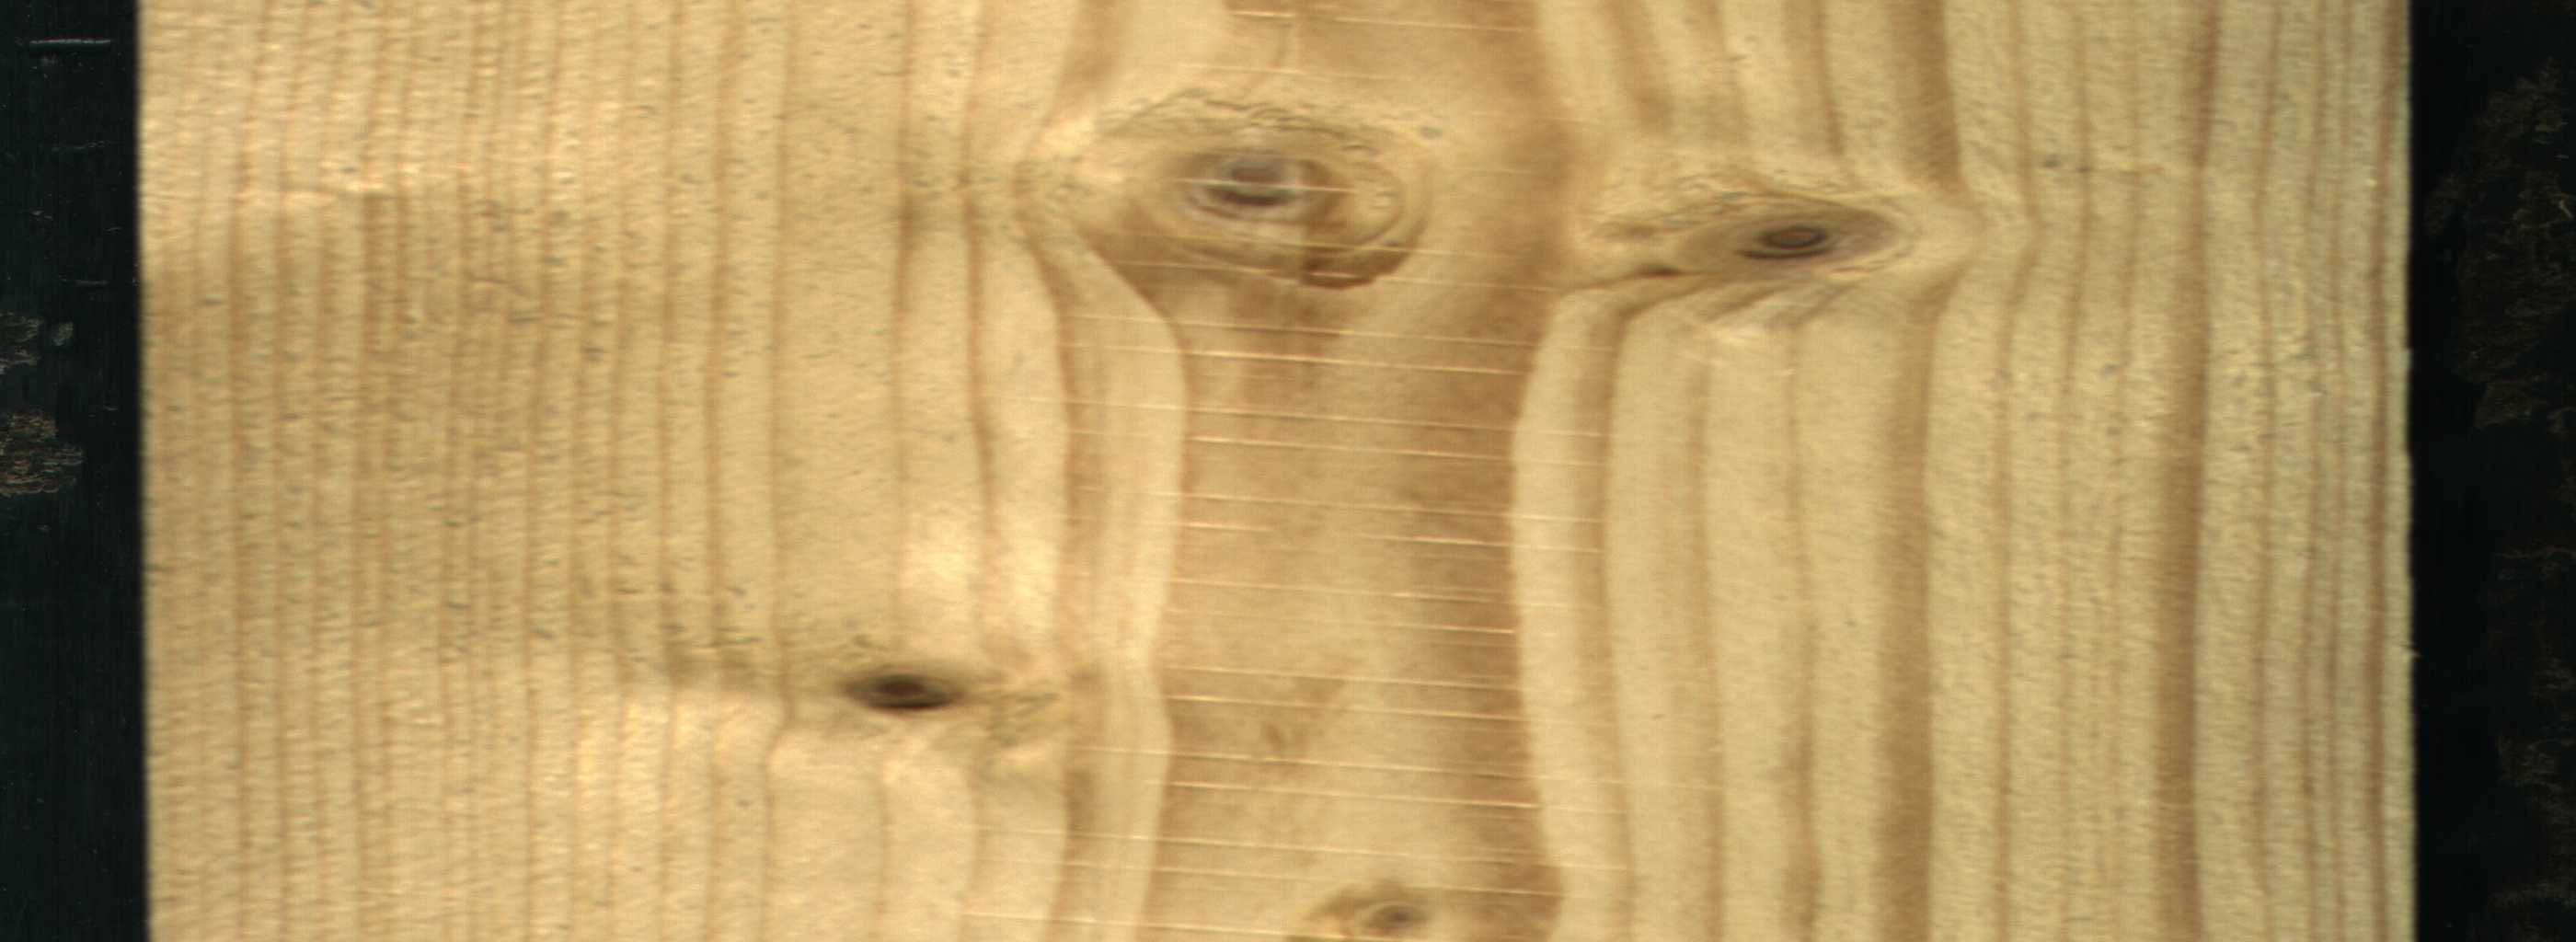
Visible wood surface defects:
Live_Knot
Live_Knot
Live_Knot
Live_Knot